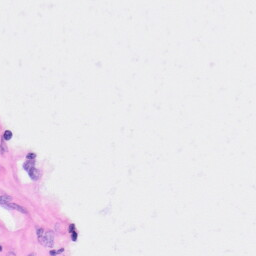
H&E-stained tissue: Kidney